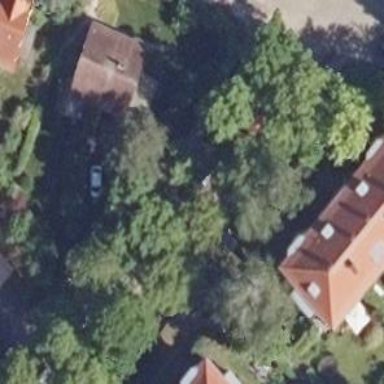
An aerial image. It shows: Residential road.